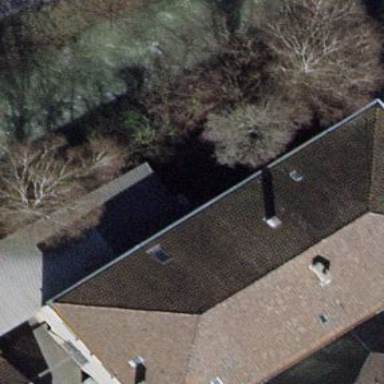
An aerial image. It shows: Building with hipped roof made of tiles. The roof orientation is along the building.